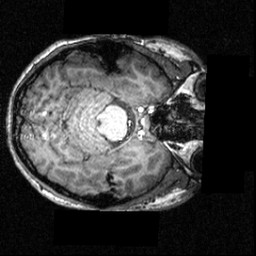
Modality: T1w
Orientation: axial
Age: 19
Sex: male
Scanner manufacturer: siemens
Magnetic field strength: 3.951 T
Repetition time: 1.5 s
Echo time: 0.00335 s